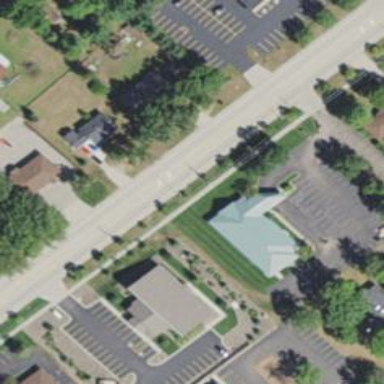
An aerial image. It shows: Healthcare clinic is depicted in the image.